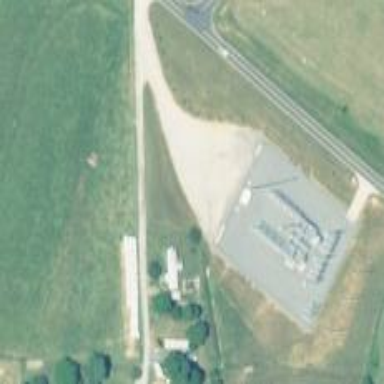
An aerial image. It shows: Distribution substation surrounded by fence.